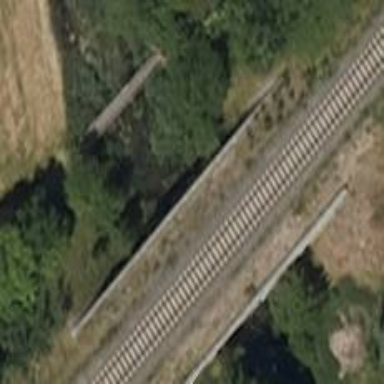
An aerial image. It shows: Man-made bridge.